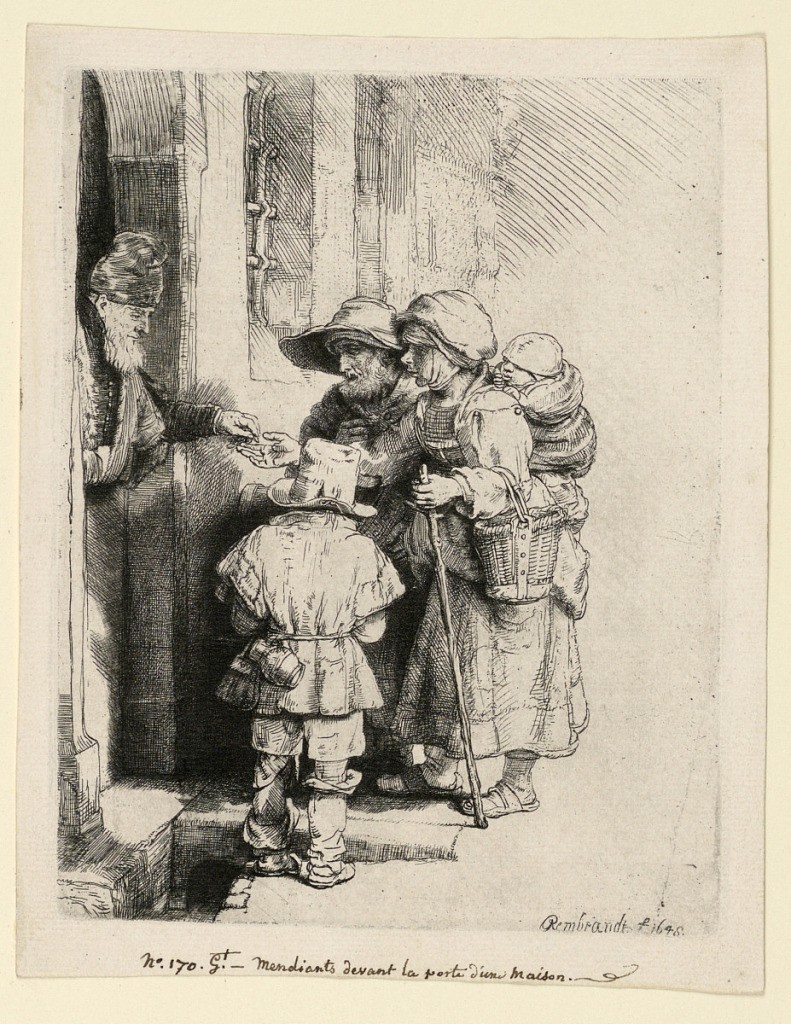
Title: Beggars receiving alms at the door of a house
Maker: Rembrandt Harmensz van Rijn, Dutch, 1606–1669
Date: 1648
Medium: Eching on laid paper
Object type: Print
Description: Three beggars, an old man, woman, and small boy, beg for alms at the door of a house. A man, partially visible at the open door, left, places a coin in the woman's hand.